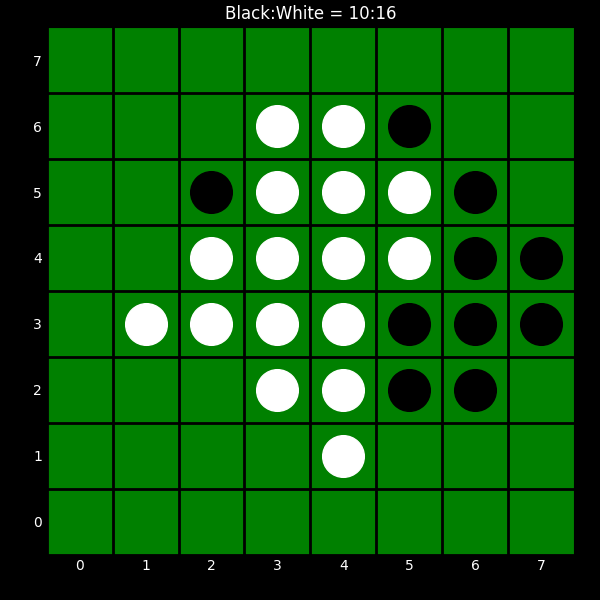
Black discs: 10
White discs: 16